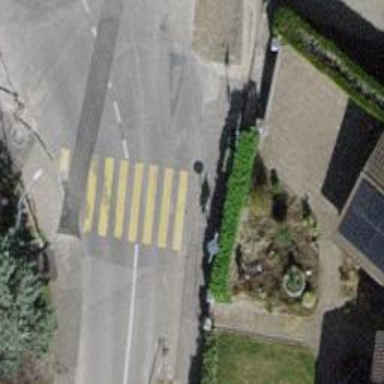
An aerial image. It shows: Road with traffic signals.